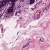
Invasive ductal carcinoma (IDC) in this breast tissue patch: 0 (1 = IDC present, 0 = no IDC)